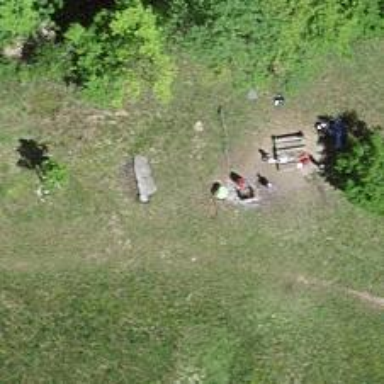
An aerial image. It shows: Picnic site for tourists.